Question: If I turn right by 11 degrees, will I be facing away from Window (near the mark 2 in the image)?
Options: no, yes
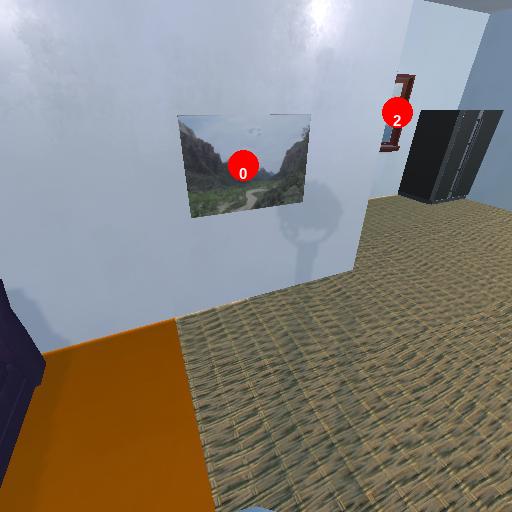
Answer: no